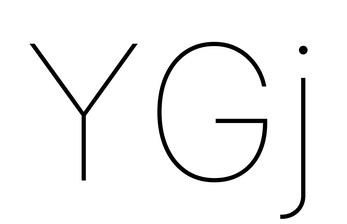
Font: Inter_Thin